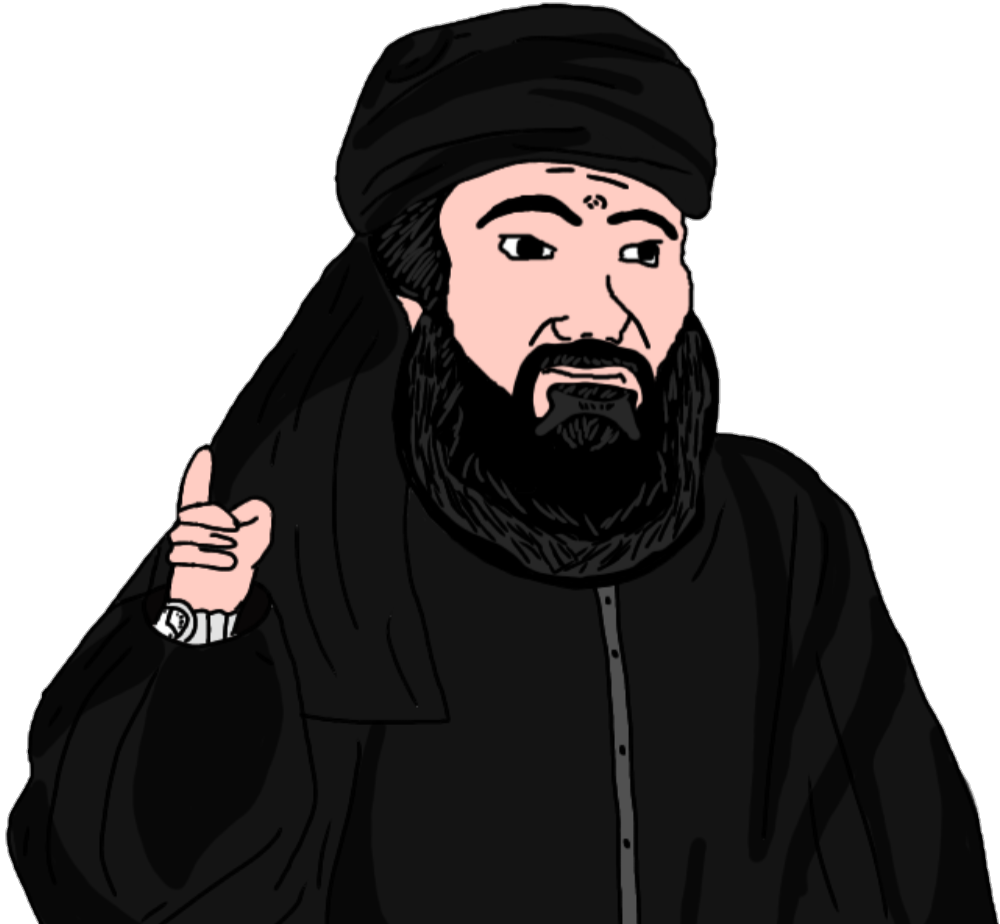
Label: 5_Blobjak